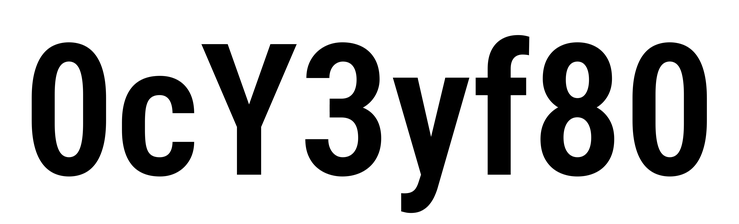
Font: Roboto_Condensed_SemiBold